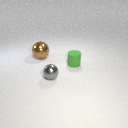
large brown metal sphere behind small green rubber cylinder